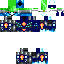
A female skeleton skin with dark skin, wearing brown helmet dressed in a blue suit and blue pants, featuring a closed mouth.